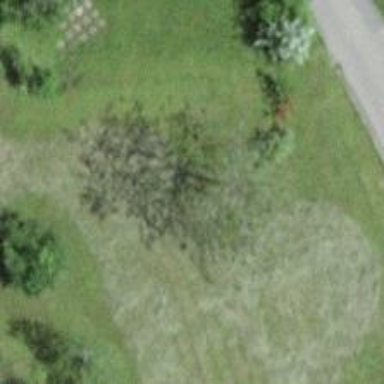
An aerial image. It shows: Beautiful tree in nature.